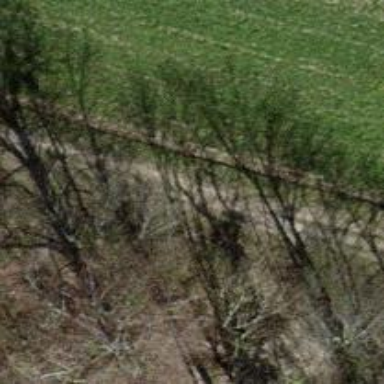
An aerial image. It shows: Path on the ground.